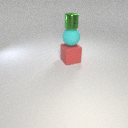
small green metal cylinder above large red rubber cube